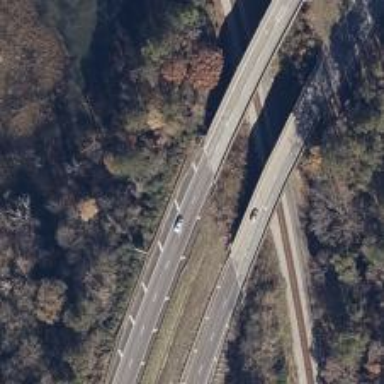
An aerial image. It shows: Viaduct bridge on motorway.